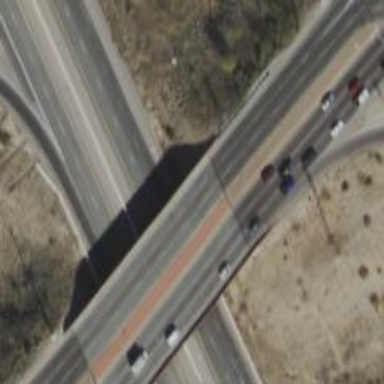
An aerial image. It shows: Bridge over trunk highway with expressway.